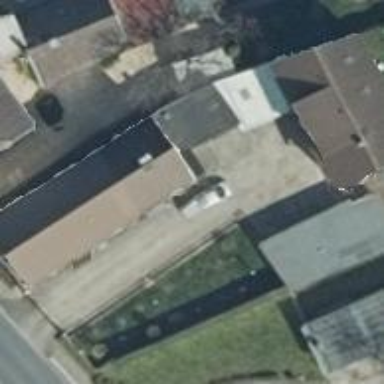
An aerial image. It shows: Simple and straightforward house.